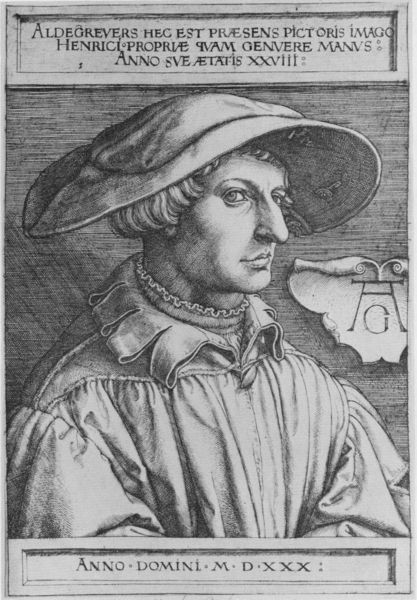
Titel: Heinrich Aldegrever im Alter von 28 Jahren
Künstler: Albrecht Dürer
Institution: (Seriendruck)
Schlagwörter: kopf, mann, schatten, umhang, weiß, grau, hut, licht, mund, nase, ohr, profil, schwarz, stirn, zeichnung, blick, hemd, jung, mütze, augen, band, falten, gesicht, kragen, mensch, bildnis, hals, halskrause, herr, portrait, porträt, signatur, brüstung, auge, geistlicher, gewand, haare, mantel, händler, spitzen, brustbild, kinn, knopf, lippen, locken, renaissance, schultern, holzschnitt, schrift, datierung, kette, grafik, papst, tafel, inschrift, streng, datum, pupillen, wange, jahreszahl, kritisch, krempe, groß, druck, initialen, monogramm, schraffur, betitelung, radierung, stich, titel, seite, text, buchstabe, buchstaben, selbstbildnis, kittel, henri, buchseite, wappen, halbprofil, zahl, priester, mönch, skeptisch, dürer, kupferstich, beschreibung, meister, legende, latein, lateinisch, nähte, albrecht, albrecht dürer, abt, anno domini, monogram, domini, falen, anno, ruck, aldegrever, heinrich aldegrever, dadierung, distanziert, hareszahl, große nase, omega, mäzen, alpha, nae, misstrauisch, zweichnung, ag, 1530, ng, #locken, henric, aldegraver, inizialien, mdxxx